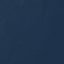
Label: SeaLake